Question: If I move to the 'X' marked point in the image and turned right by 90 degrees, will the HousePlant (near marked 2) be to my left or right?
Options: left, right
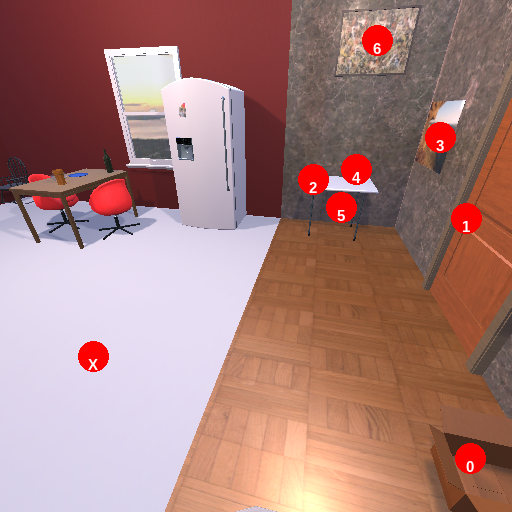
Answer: left